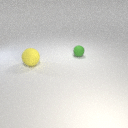
large yellow rubber sphere to the left of small green rubber sphere